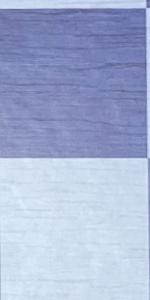
Label: Empty